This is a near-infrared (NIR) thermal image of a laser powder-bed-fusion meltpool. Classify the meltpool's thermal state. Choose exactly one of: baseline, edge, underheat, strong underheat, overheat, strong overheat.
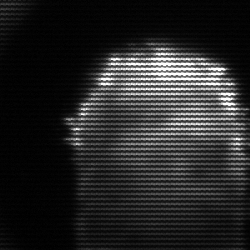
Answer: baseline